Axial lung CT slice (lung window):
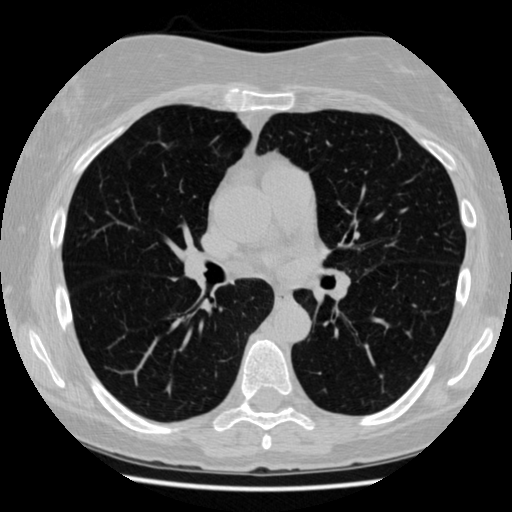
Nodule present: no